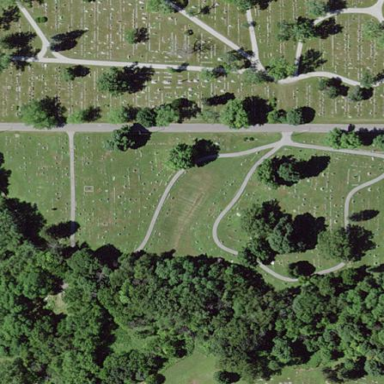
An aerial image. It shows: Cemetery.